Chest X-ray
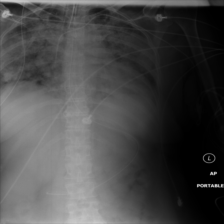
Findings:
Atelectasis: negative
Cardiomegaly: negative
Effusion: negative
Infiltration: positive
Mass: negative
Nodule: negative
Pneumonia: negative
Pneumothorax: negative
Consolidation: negative
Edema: negative
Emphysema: negative
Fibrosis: negative
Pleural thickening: negative
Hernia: negative